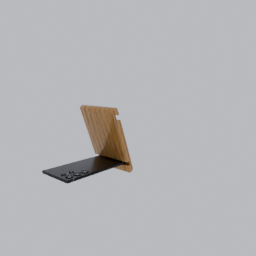
Label: electronics